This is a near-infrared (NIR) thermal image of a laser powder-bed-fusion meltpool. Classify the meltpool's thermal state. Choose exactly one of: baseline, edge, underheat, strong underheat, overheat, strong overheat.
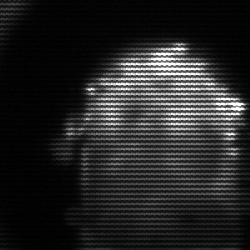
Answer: baseline